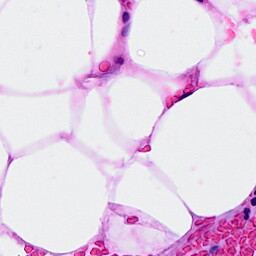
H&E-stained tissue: Breast